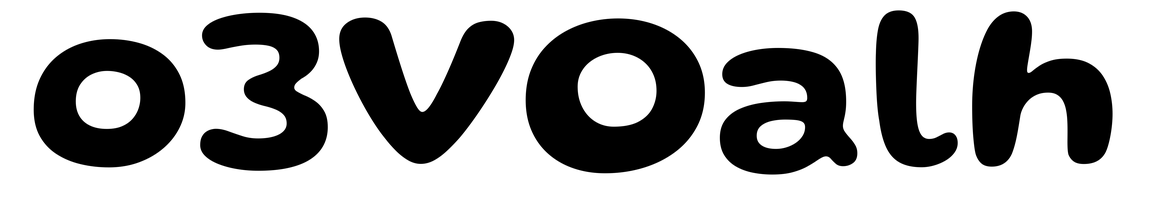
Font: Gluten_SemiBold